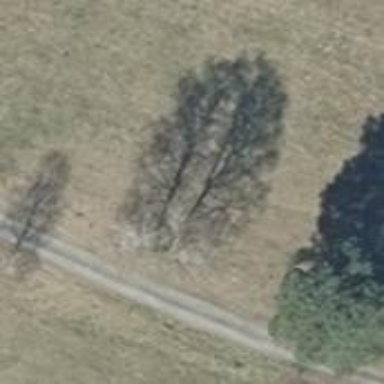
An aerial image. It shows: Row of deciduous broadleaved trees.